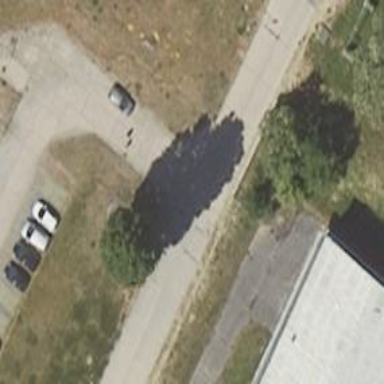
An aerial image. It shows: Parking aisle designated as service road.